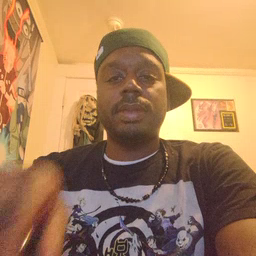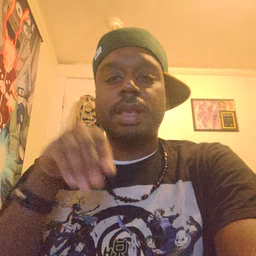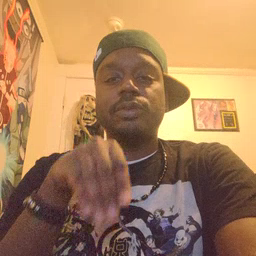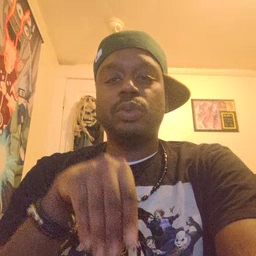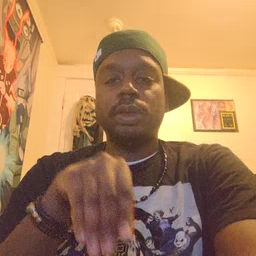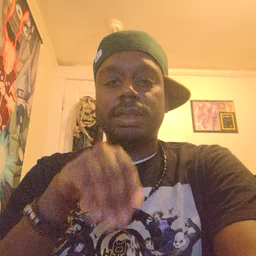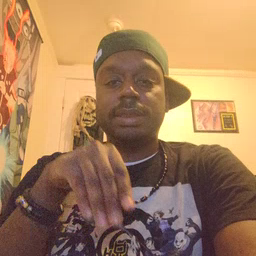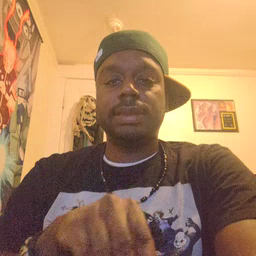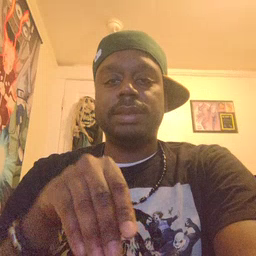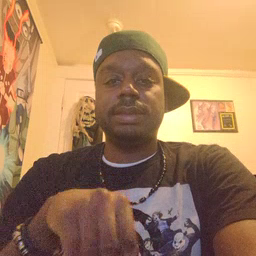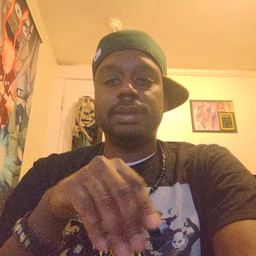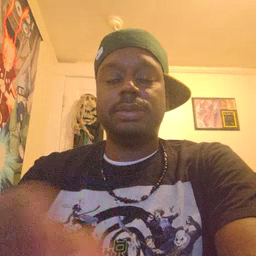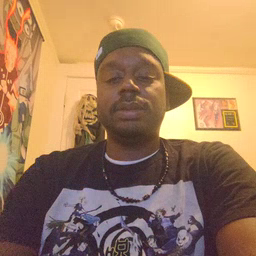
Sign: into